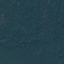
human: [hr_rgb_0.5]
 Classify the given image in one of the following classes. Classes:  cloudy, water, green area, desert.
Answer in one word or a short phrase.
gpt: green area